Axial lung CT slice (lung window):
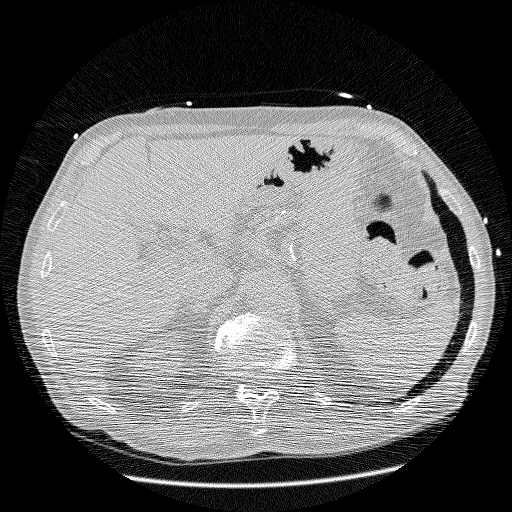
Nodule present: no